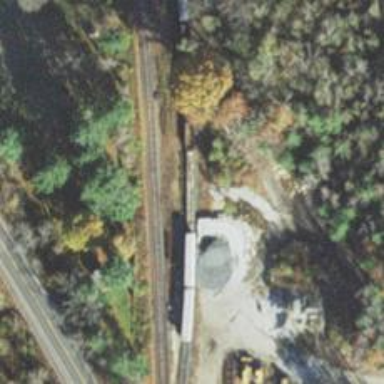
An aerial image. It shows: Rail spur service.